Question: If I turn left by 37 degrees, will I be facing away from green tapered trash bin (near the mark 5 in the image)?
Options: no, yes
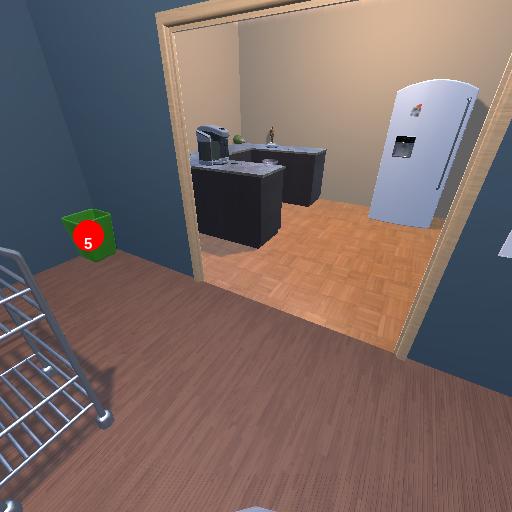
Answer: no